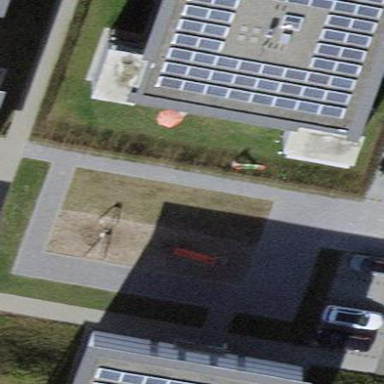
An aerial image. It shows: Building located at playground.